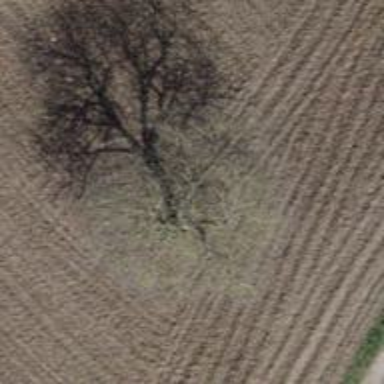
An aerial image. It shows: Agricultural area with broadleaved deciduous trees.